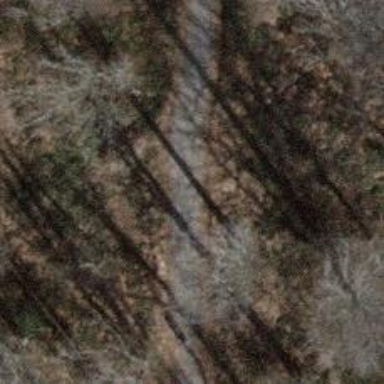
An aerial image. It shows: Earth path with excellent trail visibility.